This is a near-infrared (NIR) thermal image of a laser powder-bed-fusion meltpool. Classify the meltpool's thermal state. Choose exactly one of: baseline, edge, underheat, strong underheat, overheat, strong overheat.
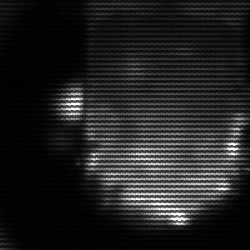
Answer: baseline